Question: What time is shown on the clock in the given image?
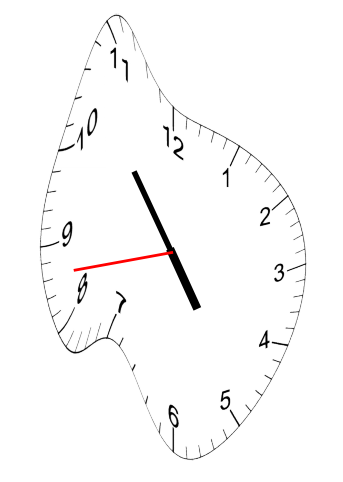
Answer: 04:53:43